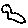
Label: bird